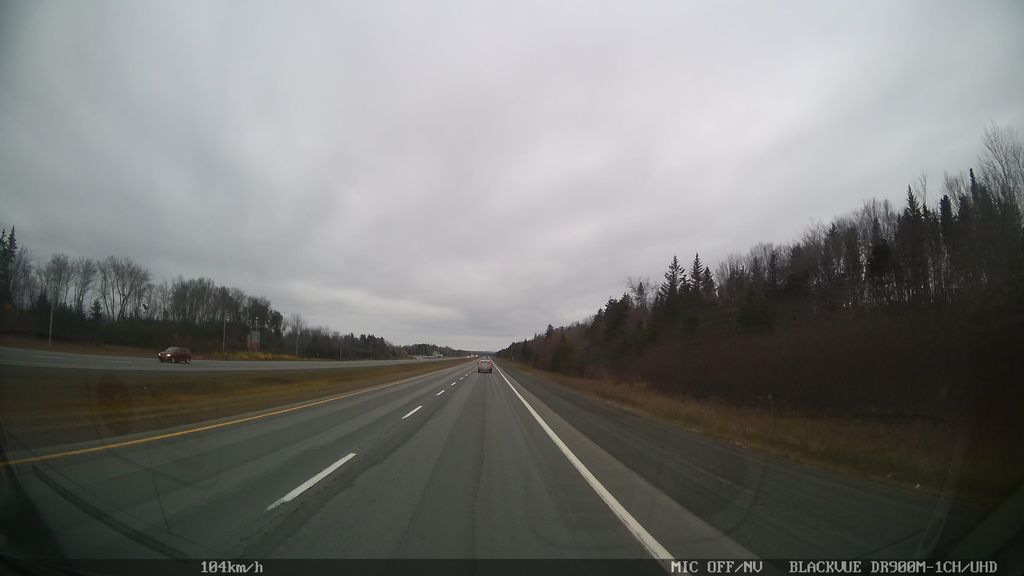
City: halifax